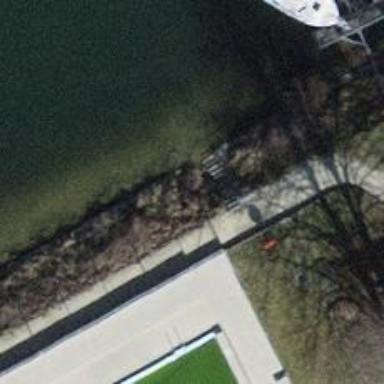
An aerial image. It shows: Set of cobblestone steps.